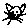
Label: cat